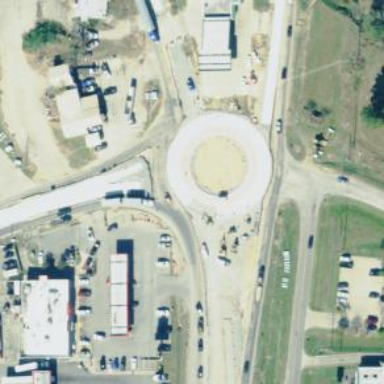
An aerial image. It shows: Roundabout at primary highway.